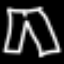
Label: pants